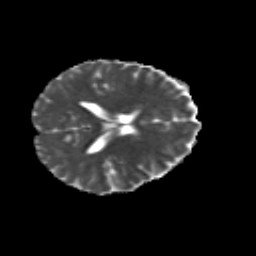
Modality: MD
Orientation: axial
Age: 19
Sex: female
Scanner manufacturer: siemens
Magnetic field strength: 3 T
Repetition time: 8.8 s
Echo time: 0.085 s